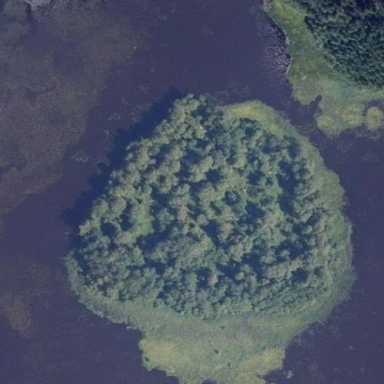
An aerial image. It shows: Islet.